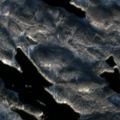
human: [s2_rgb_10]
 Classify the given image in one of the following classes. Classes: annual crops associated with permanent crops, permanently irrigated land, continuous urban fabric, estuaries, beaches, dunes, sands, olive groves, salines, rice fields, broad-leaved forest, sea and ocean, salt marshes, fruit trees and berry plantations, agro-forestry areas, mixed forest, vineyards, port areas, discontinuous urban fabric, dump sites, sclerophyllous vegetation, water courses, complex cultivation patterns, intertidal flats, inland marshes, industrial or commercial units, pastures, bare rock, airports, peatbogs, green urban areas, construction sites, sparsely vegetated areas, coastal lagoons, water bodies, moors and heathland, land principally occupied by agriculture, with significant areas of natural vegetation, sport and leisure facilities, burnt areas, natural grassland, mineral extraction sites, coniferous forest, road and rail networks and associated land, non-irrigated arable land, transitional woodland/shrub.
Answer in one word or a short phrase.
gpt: coniferous forest, mixed forest, water bodies